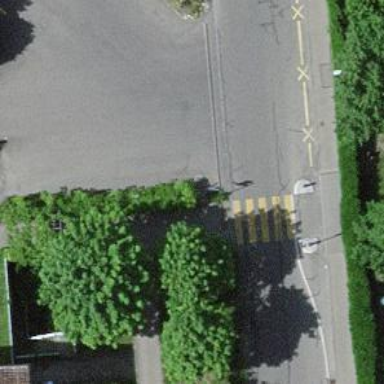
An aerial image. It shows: Stone plates steps on the road.